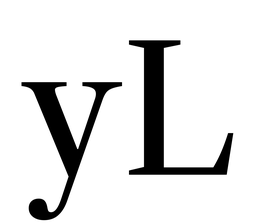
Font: LibreCaslonText_Regular